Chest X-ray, AP view. Patient: 36 years old, sex F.
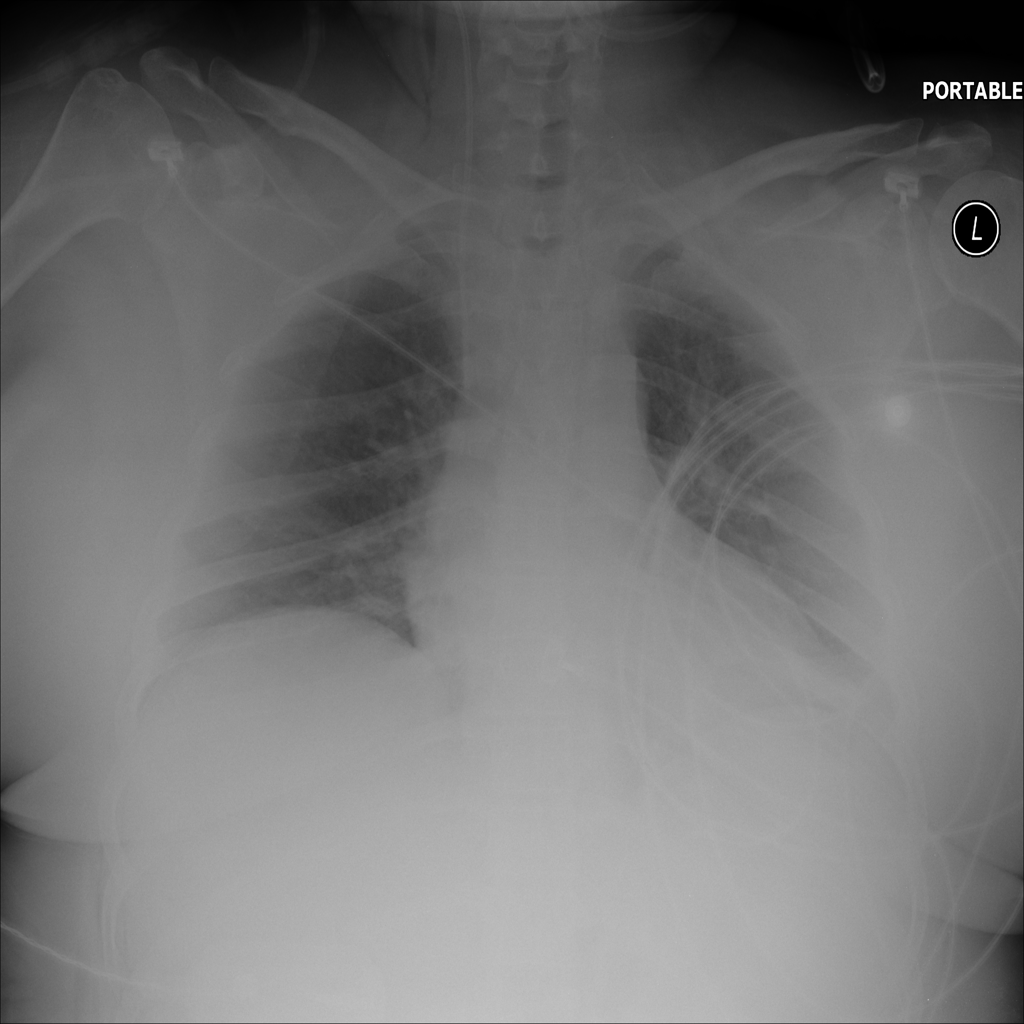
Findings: Mass